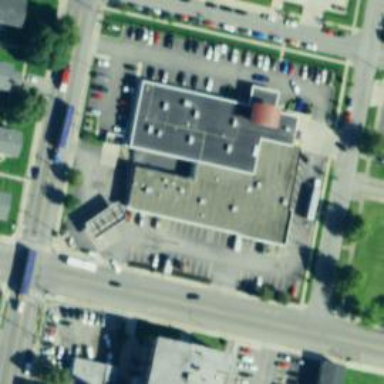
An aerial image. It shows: Convenience shop.